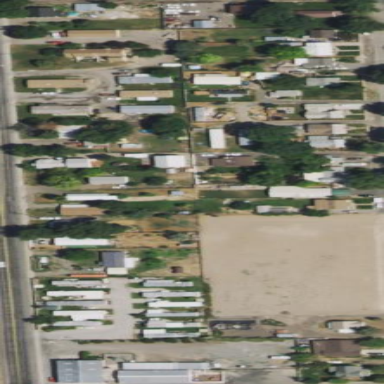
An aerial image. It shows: Residential area composed of single-family homes.